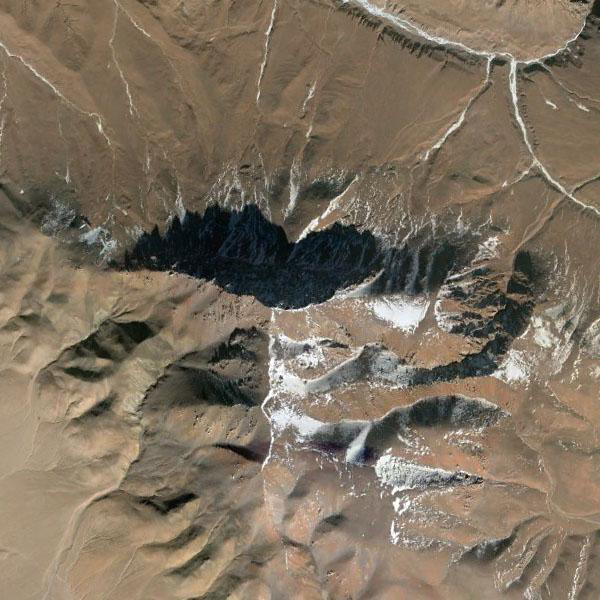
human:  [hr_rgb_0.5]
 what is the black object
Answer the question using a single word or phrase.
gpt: shadow